Question: My database table structure:

Please Help.
I'm using codeigniter framework for this. I need display this data structure in my view.
---
User Name01
Hobby01 Hobby02
User Name02
Hobby01 Hobby02
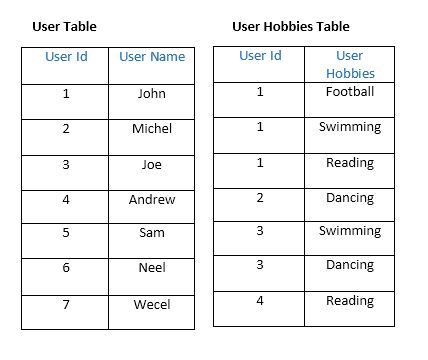
Answer: Should check codeigniter active records and the join function. you can achieve it with the following query:
'''
$query = $this->db->select("*")
->from('users')
->join('hobbies', 'user.id', '=', 'hobby.user_id')
->get()
->result_array();
'''
you can now var_dump $query to check ur data and format it accordingly.